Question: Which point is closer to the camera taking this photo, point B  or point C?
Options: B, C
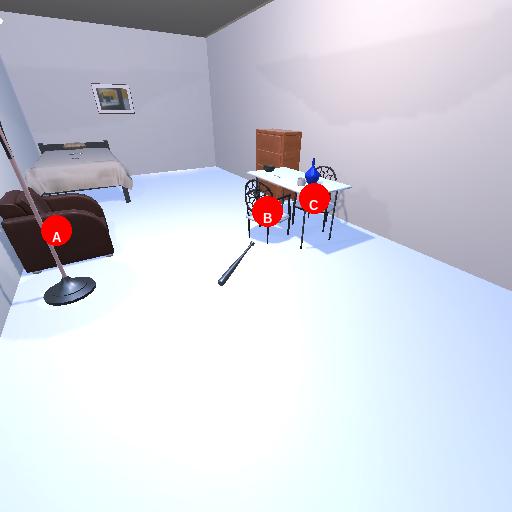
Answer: B